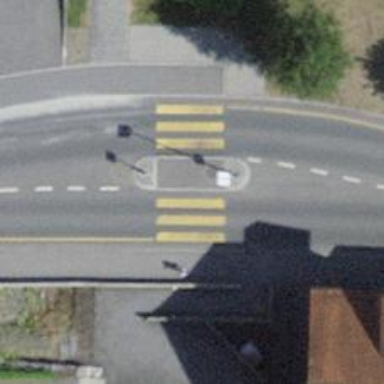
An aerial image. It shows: Kerb barrier.